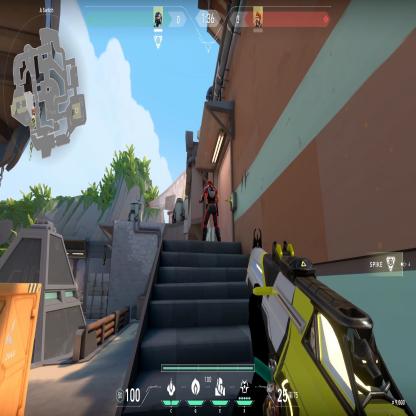
Label: enemy